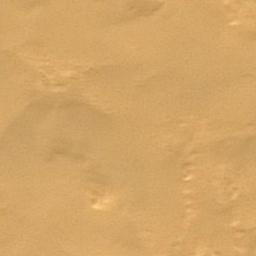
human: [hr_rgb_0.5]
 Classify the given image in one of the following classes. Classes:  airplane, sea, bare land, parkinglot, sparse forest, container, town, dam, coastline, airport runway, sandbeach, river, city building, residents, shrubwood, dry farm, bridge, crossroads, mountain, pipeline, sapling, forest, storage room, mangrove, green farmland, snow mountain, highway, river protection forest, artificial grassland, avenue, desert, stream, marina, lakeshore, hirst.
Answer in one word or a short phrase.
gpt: desert